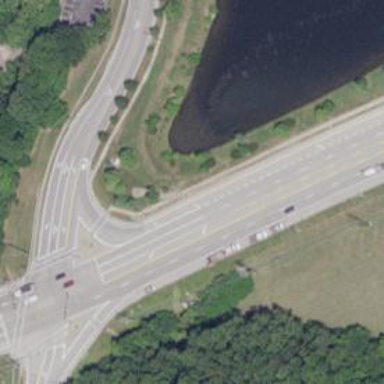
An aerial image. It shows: Secondary link road.